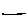
Label: line